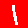
Digit: 1